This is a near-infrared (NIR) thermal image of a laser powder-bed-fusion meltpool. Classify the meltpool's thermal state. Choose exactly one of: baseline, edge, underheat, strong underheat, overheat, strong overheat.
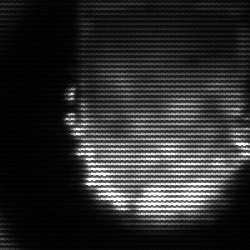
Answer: baseline